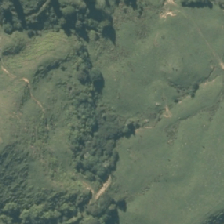
Land cover: broadleaved_indigenous_hardwood